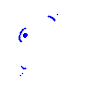
Particle: electron